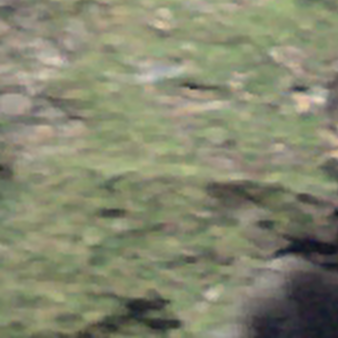
Label: other